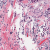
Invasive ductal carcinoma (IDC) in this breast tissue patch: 0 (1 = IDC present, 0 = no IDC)